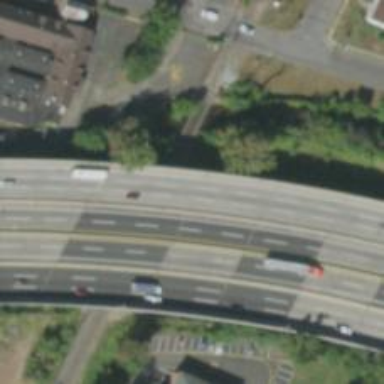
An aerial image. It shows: Motorway bridge.